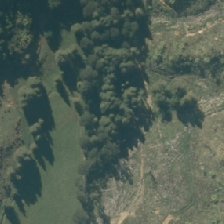
Land cover: harvested_forest